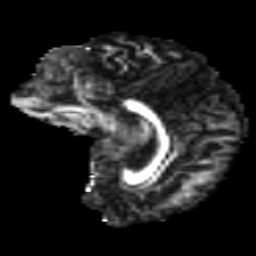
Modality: FA
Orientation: sagittal
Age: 15
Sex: male
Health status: ill
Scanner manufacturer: ge
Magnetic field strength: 3 T
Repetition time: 6.752 s
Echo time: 0.079 s